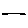
Label: line